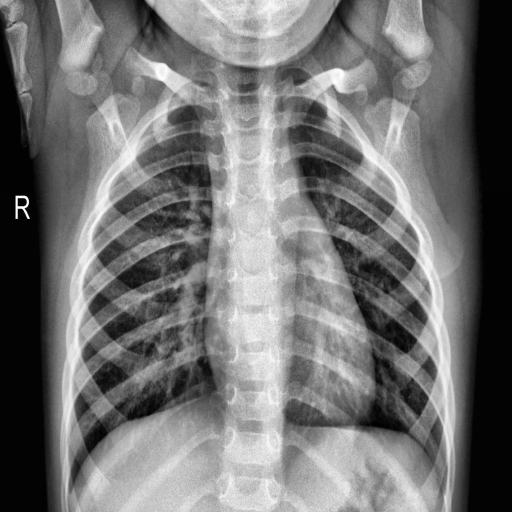
Finding: NORMAL